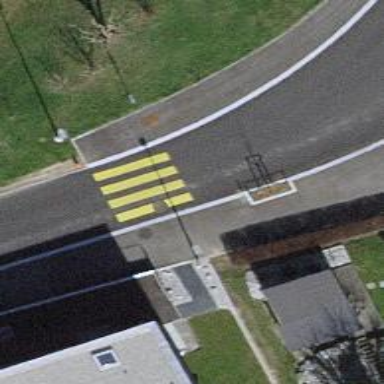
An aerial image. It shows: Zebra crossing on the road.